Brain MRI, modality: hrT2
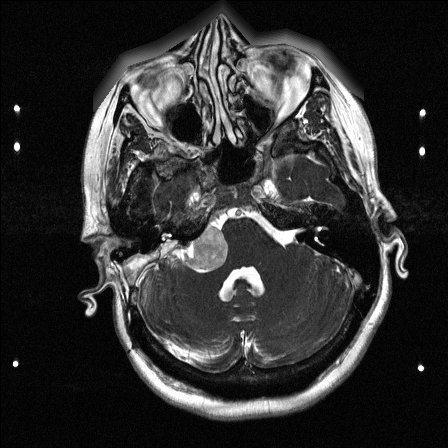